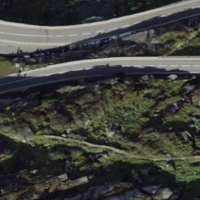
EUNIS habitat code: 26
Species observed at this site:
Mitopus morio